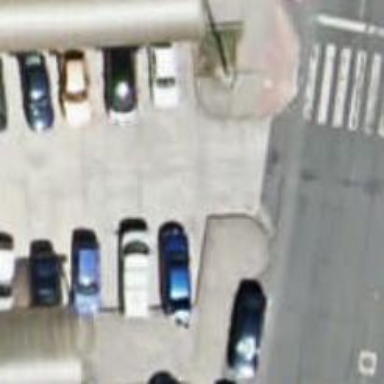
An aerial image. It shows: Road serving as parking aisle.